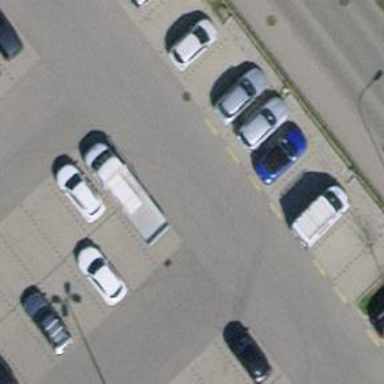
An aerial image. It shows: Asphalt parking aisle road for service vehicles.